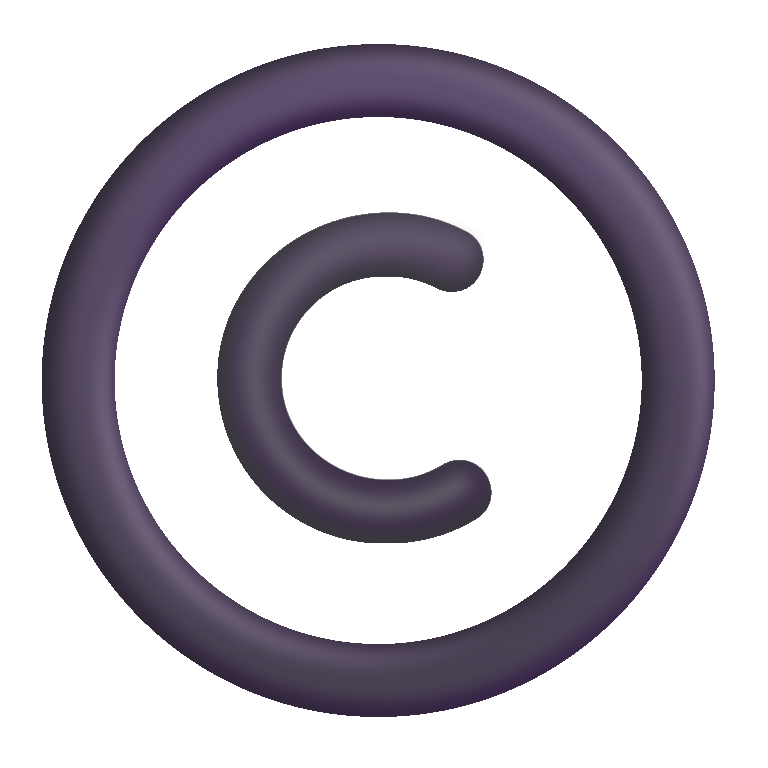
copyright color